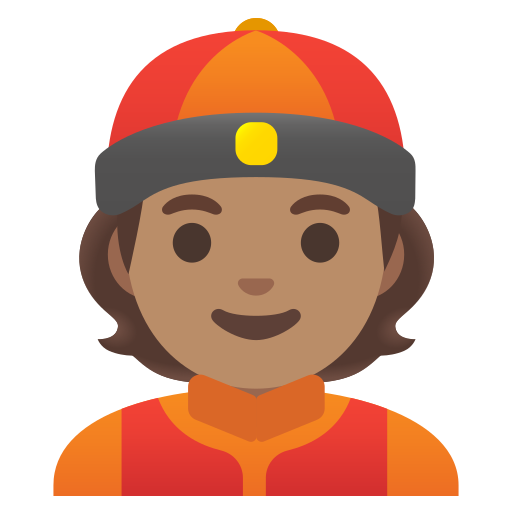
Emoji: 👲🏽